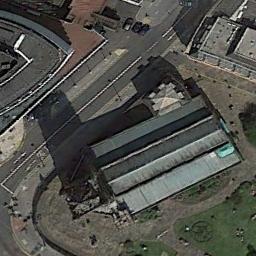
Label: church